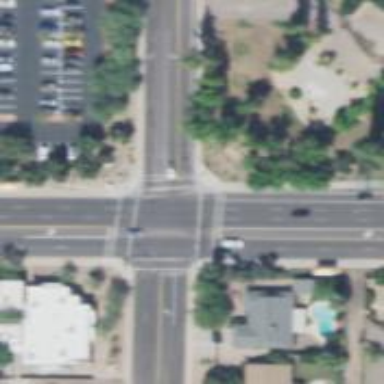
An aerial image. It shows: Solid stop line on the road.